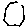
Label: hexagon